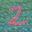
Label: 2